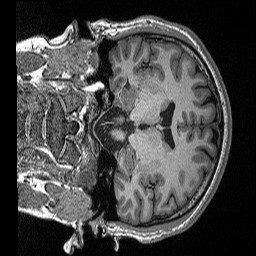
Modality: T1w
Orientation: coronal
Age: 24
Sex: male
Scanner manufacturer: siemens
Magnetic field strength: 3 T
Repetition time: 2.3 s
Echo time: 0.00298 s